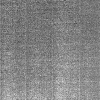
Atmospheric dust classification: dusty